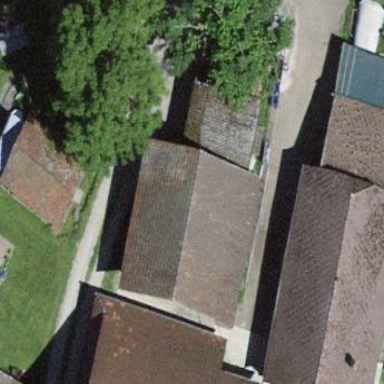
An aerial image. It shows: Farm auxiliary building.